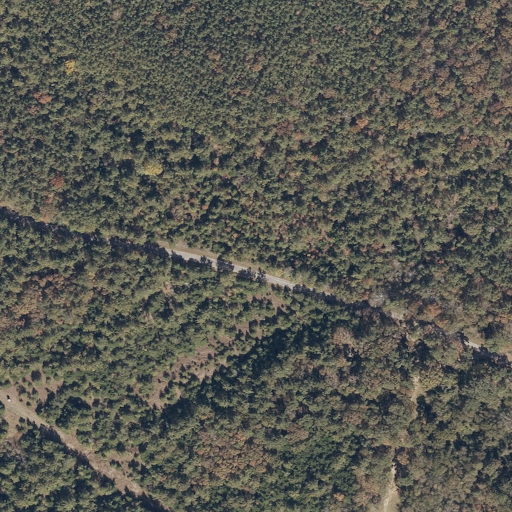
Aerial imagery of mountain in Mississippi named Pinkston Hill containing evergreen forest, mixed forest, open development, deciduous forest, and low intensity development